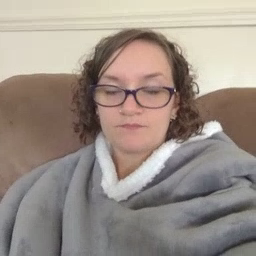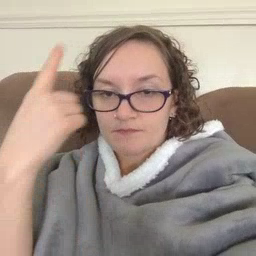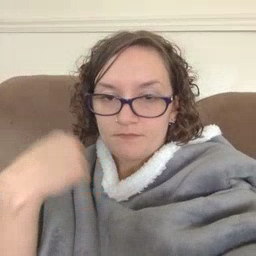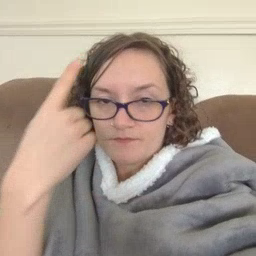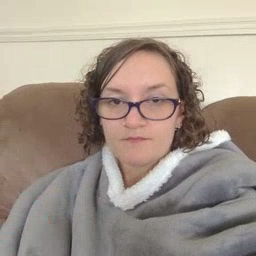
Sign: face